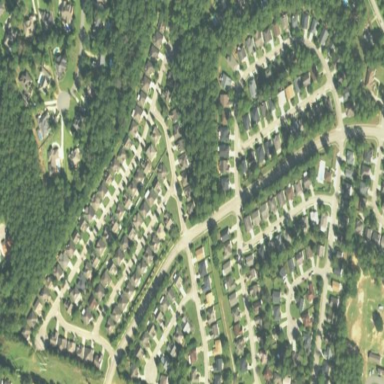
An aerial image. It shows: Residential area composed of single-family homes.